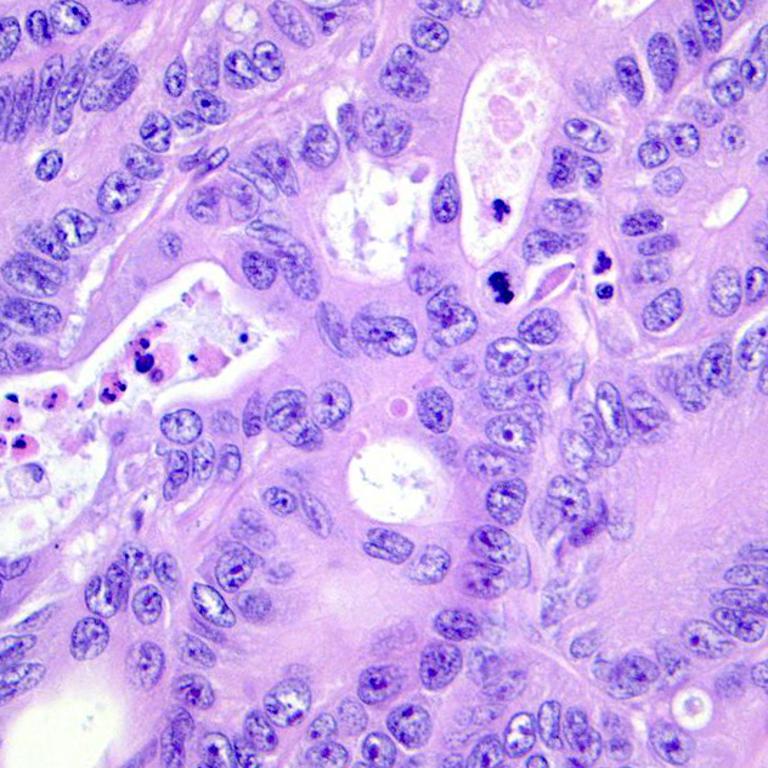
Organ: colon
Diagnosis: adenocarcinomas